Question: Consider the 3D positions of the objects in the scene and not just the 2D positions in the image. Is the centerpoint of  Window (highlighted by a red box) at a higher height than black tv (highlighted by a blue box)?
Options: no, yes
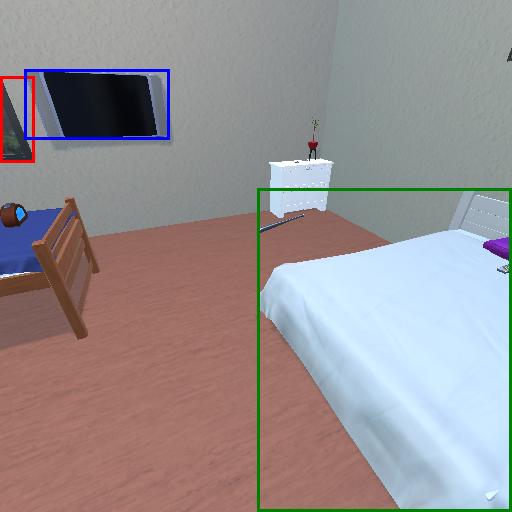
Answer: no